Question: I just want to remove or hide the hint after the 'EditText' being filled

'''
<com.google.android.material.textfield.TextInputLayout
android:layout_width="match_parent"
android:layout_height="wrap_content"
app:passwordToggleEnabled="false">
<androidx.appcompat.widget.AppCompatEditText
android:id="@+id/et_login_email"
android:hint="Masukkan email anda"
android:layout_width="match_parent"
android:layout_height="45dp"
android:inputType="textEmailAddress"
android:text="Email@email.com"
android:paddingLeft="10dp"
android:background="@drawable/btn_round_light" />
</com.google.android.material.textfield.TextInputLayout>
'''
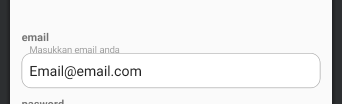
Answer: '''
override fun afterTextChanged(editable: Editable) {
checkFieldsForEmptyValues()
if (et_login_email.text!!.isNotEmpty()){ txt_email.hint="" } else txt_email.hint ="Masukkan email anda"
if (et_login_password.text!!.isNotEmpty()){txt_password.hint=""} else txt_password.hint ="Masukkan password anda"
}
'''
'''
<com.google.android.material.textfield.TextInputLayout
android:id="@+id/txt_email"
android:layout_width="match_parent"
android:layout_height="wrap_content"
app:passwordToggleEnabled="false">
<androidx.appcompat.widget.AppCompatEditText
android:id="@+id/et_login_email"
android:hint="Masukkan email anda"
android:layout_width="match_parent"
android:layout_height="45dp"
android:inputType="textEmailAddress"
android:paddingLeft="10dp"
android:background="@drawable/btn_round_light" />
</com.google.android.material.textfield.TextInputLayout>
'''